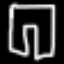
Label: pants